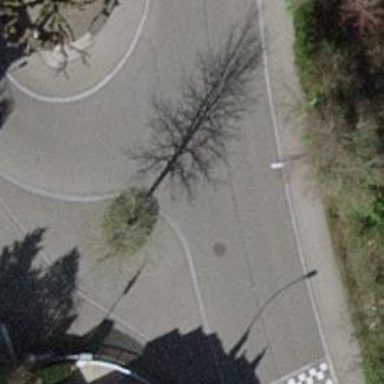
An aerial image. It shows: Traffic calming table.